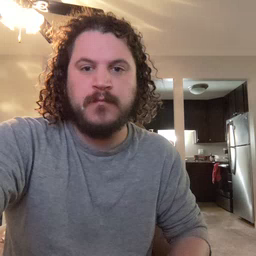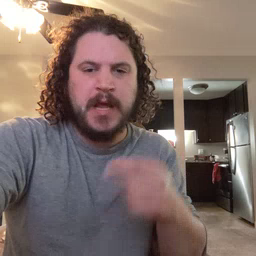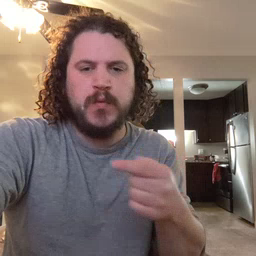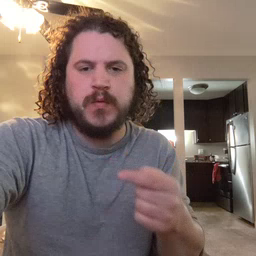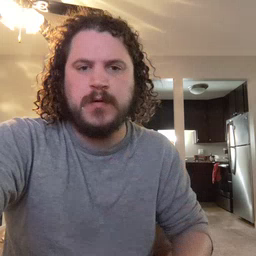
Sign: owie